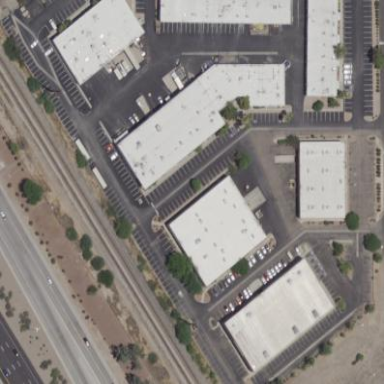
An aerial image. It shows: Parking area.